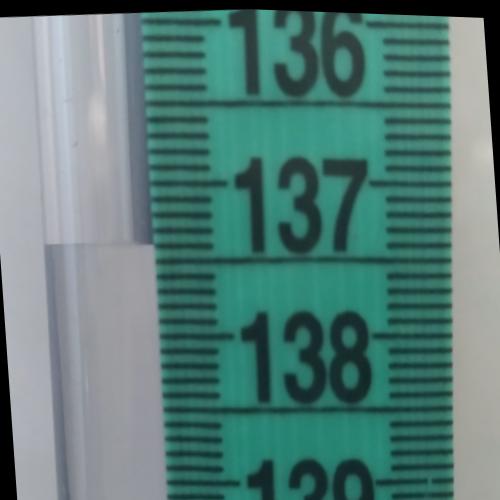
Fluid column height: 137.4 cm